Question: I'm having a list of contact details. User can select, add and remove those contact details.(Please see the fiddle <URL> whenever the user click an add button, a new contact model item will be add to the DOM.
'''
var ContactModel = {
ContactData : [
{ 'ContactKey': 12323, 'Ref': 'Reference-Marsh', 'ContactName': 'Marsh Global' },
{ 'ContactKey': 44234, 'Ref': 'Reference-AON', 'ContactName': 'AON Co' },
{ 'ContactKey': 65343, 'Ref': 'Reference-Europ', 'ContactName': 'Europ Ltd' },
{ 'ContactKey': 78555, 'Ref': 'Reference-ECB', 'ContactName': 'ECB Tradings' },
{ 'ContactKey': 24242, 'Ref': 'Reference-Jersey', 'ContactName': 'New Jersey Inc' }
],
Items: ko.observableArray(),
MainContacts : ko.observable(),
AddItem: function () {
ContactModel.Items.push(new Contact([]));
},
Remove: function (line) {
ContactModel.Items.remove(line);
}
}
'''
please see the rest of the code in the fiddle

when the user click a radio button, that selected radio button line data considered as main contact.I have to save all of the line items data. this is because when the user revisited the page,I'll bring all the line item with selected main contact.
when the user change the select list, the selected item object having the properties of ContactKey,Ref and ContactName according to that the other observable are updated.
but if the radio button is selected only the main contact will be updated. I've achieved that using pure jquery. but the value radio button value binding bit confusing for me. can any one help me to sort that issue.
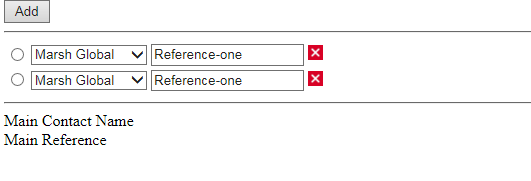
Answer: If i understood your intentions right, my modifications to the fiddle shall present you a solution, basically:
- - 'ischecked'- -
Here's the fiddle: <URL>
If theres something different from what you intended, just let me know.
Regards.